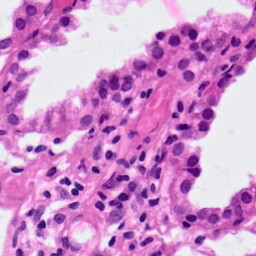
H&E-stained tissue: Lung